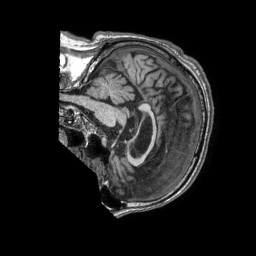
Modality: T1w
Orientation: sagittal
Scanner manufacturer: philips
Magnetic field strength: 1.5 T
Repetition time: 0.007106 s
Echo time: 0.00321 s